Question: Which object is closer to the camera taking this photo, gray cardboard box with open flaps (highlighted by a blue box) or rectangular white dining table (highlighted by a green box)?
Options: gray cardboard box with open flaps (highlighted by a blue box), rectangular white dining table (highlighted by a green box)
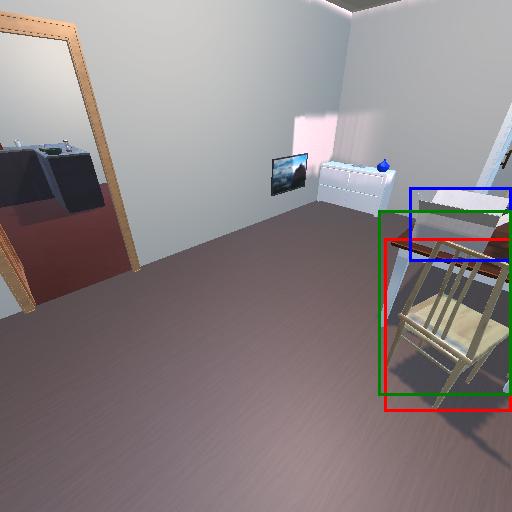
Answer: gray cardboard box with open flaps (highlighted by a blue box)